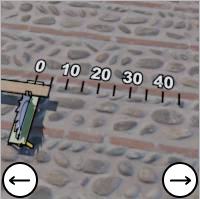
Task: length
Answer: 5
First scale value: 10.0